Question: I am using this method to get the content from an url:
'''
public String getContentFromURL(String stringUrl) throws UnsupportedEncodingException{
String content = "";
try {
URL url = new URL(stringUrl);
URLConnection urlc = url.openConnection();
StringBuilder builder;
try (BufferedReader buffer = new BufferedReader(new InputStreamReader(urlc.getInputStream(), "UTF-8"))) {
builder = new StringBuilder();
int byteRead;
while ((byteRead = buffer.read()) != -1)
builder.append((char) byteRead);
}
content=builder.toString();
return content;
} catch (MalformedURLException ex) {
Logger.getLogger(Utils.class.getName()).log(Level.SEVERE, null, ex);
} catch (IOException ex) {
Logger.getLogger(Utils.class.getName()).log(Level.SEVERE, null, ex);
}
return content;
}
'''
It works ok for most files i get except for the ones that are characters from another languages eg: 'ai' etc... instead of those characters i get ''.
1. I have tried setting tomcat conector as this: <Connector port="8080" protocol="HTTP/1.1" URIEncoding="UTF-8"
connectionTimeout="20000"
redirectPort="8443" />
2. Page encoding as: <%@page contentType="text/html" pageEncoding="UTF-8"%>
3. Added this in the servlet aswell: response.setContentType("text/html;charset=UTF-8");
response.setCharacterEncoding("UTF-8");
request.setCharacterEncoding("UTF-8");
4. Tried decoding content as GZIP.
None of the options above worked for me.
This is the url im trying to get the content from:
'''
https://www.dropbox.com/s/kpbrx26bwhoa1rp/moment.js?raw=1
'''
Its a file in dropbox that even the browser can read correctly, using 'raw=1' to get straight the content of the file. In browser, try searching for '"[More om]' to check if it displays correctly.
PD: using notepad++ im sure its encoding is utf-8

PD2: getting character encode from the connection returns null.
tried this code using <URL> library:
'''
String content = "";
URLConnection url = new URL("https://www.dropbox.com/s/kpbrx26bwhoa1rp/moment.js?raw=1").openConnection();
InputStream stream = url.getInputStream();
content = CharStreams.toString(new InputStreamReader(stream, Charsets.UTF_8));
Closeables.closeQuietly(stream);
try (PrintStream outText = new PrintStream(new FileOutputStream("C:\Users\myUser\Desktop\test.txt"))) {
outText.print(content);
outText.close();
}
'''
It does work on plain java project and all characters appear correctly but NOT on Java Web App project, this is my index where I tried this method:
'''
<%@page import="java.io.PrintStream"%>
<%@page import="java.io.FileOutputStream"%>
<%@page import="com.google.common.io.Closeables"%>
<%@page import="java.io.InputStreamReader"%>
<%@page import="com.google.common.io.CharStreams"%>
<%@page import="com.google.common.base.Charsets"%>
<%@page import="java.io.InputStream"%>
<%@page import="java.net.URLConnection"%>
<%@page import="java.net.URL"%>
<%@page contentType="text/html" pageEncoding="UTF-8"%>
<!DOCTYPE html>
<html>
<head>
<meta http-equiv="Content-Type" content="text/html; charset=UTF-8">
<title>JSP Page</title>
</head>
<body>
<%
response.setContentType("text/html;charset=UTF-8");
response.setCharacterEncoding("UTF-8");
request.setCharacterEncoding("UTF-8");
String content = "";
URLConnection url = new URL("https://www.dropbox.com/s/kpbrx26bwhoa1rp/moment.js?raw=1").openConnection();
InputStream stream = url.getInputStream();
content = CharStreams.toString(new InputStreamReader(stream, Charsets.UTF_8));
Closeables.closeQuietly(stream);
try (PrintStream outText = new PrintStream(new FileOutputStream("C:\Users\myUser\Desktop\test.txt"))) {
outText.print(content);
outText.close();
}
%>
</body>
</html>
'''
When I look into the created file these '' still appear.
replacing
'''
try (PrintStream outText = new PrintStream(new FileOutputStream("C:\Users\myUser\Desktop\test.txt"))) {
outText.print(content);
outText.close();
}
'''
with
'''
Writer outText = new BufferedWriter(new OutputStreamWriter( new FileOutputStream("C:\Users\myUser\Desktop\testRaw.txt"), "UTF-8"));
try {
outText.write(content);
} finally {
outText.close();
}
'''
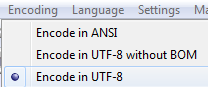
Answer: You write the text in the default encoding, better store it as UTF-8.
'''
try (PrintStream outText = new PrintStream(
new File("C:\Users\myUser\Desktop\test.txt"), "UTF-8")) {
if (!content.startsWith("")) {
outText.print("");
}
outText.print(content);
} // Calls outText.close()
'''
This writes the text also with a BOM char '''' at the beginning. That is an invisible zero-width space, that Windows can use to detect UTF-8. It is a bad practice actually, but allows to edit the text in NotePad.
The error was that some Unicode character was not mappable to the default encoding.
An aside: you are assuming that the text from the URL is in UTF-8. In general it would be better to check it by the URLConnection headers.
'''
String encoding = urlc.getContentEncoding();
if (encoding == null) {
encoding = "UTF-8";
} else if (encoding.equalsIgnoreCase("ISO-8859-1")) { // Latin-1
encoding = "Windows-1252"; // Windows Latin-1
}
'''
The Latin-1 patch might be useful as all browsers on any operating system interprete ISO-8859-1 as Windows-1252; now officially for HTML5.